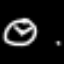
Label: clock